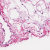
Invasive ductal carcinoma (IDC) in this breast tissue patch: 0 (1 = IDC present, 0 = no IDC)